Question: Why does
'2.23 + 0.17 = 2.4899999999999998'
but
'1.23 + 0.17 = 1.49'
Screenshot from a debug console:

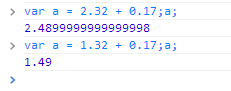
Answer: It's the magic of floating point numbers :)
You can read <URL>. Also, there are solutions for that problems.